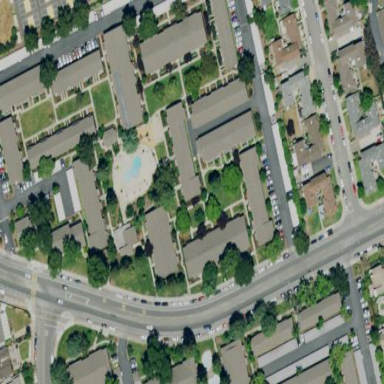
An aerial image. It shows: Residential area with apartments.